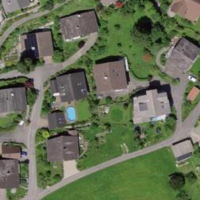
EUNIS habitat code: 55
Species observed at this site:
Erigeron karvinskianus